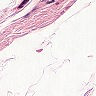
Metastatic tissue present: no